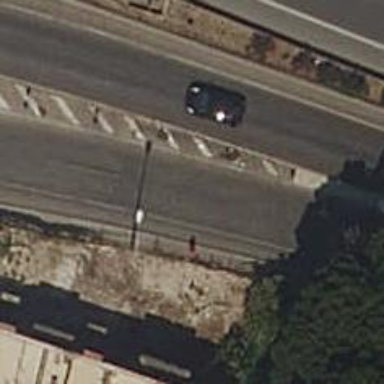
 there is parallel parking lane for street-side parking. The sidewalk on the right side is paved with paving stones."